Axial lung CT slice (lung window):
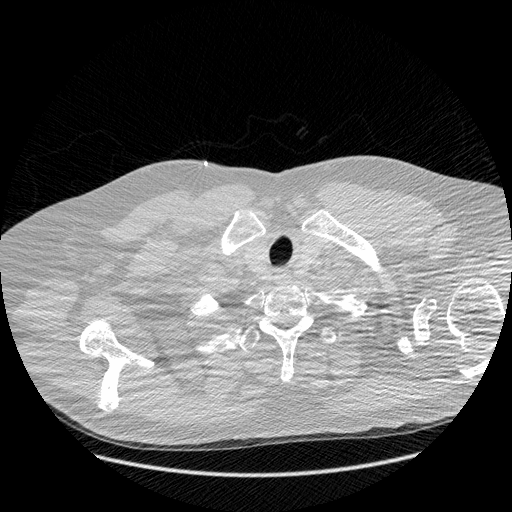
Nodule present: no